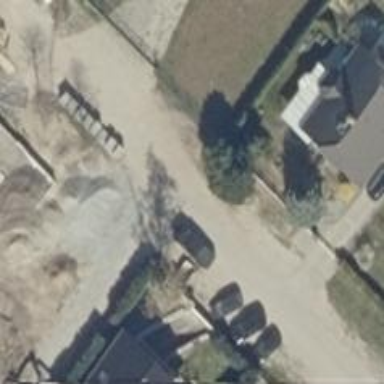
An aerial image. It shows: Paved driveway road for service purposes.